Interaction volume radius: 10 \u00c5
Interaction volume height: 30 \u00c5
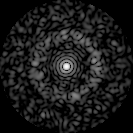
Disorder parameter: 0.8361